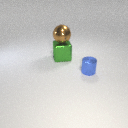
large brown metal sphere above large green metal cube